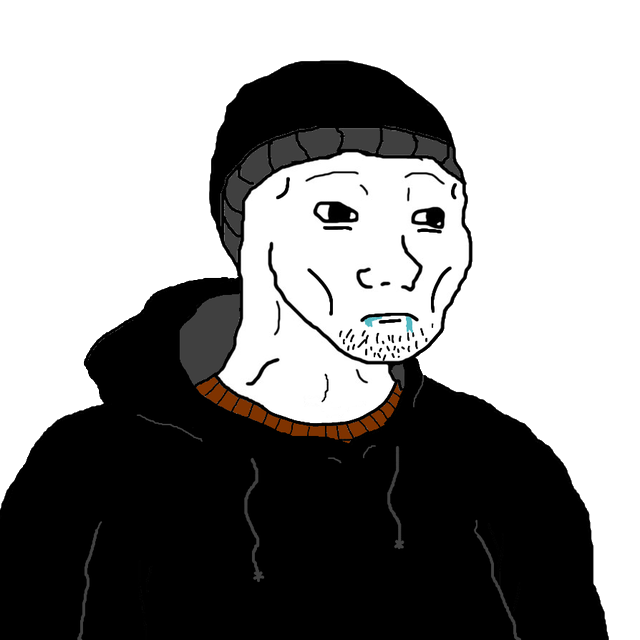
Label: 5_Doomer